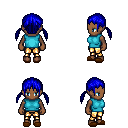
a pixel art fantasy rpg character, female body template, human, dark skin, teal sleeveless shirt, gold greaves, blue twin-tailed hairstyle, brown slippers, four views (front, back, left, right), 2x2 character sprite sheet, small pixel art, hard edges, no anti-aliasing